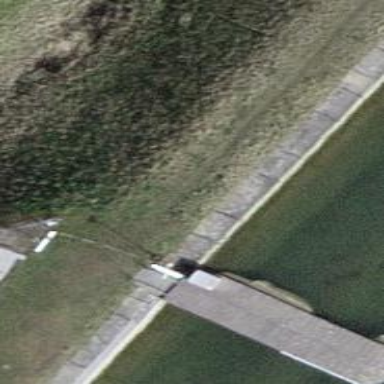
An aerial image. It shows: Man-made pier.